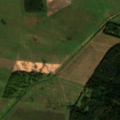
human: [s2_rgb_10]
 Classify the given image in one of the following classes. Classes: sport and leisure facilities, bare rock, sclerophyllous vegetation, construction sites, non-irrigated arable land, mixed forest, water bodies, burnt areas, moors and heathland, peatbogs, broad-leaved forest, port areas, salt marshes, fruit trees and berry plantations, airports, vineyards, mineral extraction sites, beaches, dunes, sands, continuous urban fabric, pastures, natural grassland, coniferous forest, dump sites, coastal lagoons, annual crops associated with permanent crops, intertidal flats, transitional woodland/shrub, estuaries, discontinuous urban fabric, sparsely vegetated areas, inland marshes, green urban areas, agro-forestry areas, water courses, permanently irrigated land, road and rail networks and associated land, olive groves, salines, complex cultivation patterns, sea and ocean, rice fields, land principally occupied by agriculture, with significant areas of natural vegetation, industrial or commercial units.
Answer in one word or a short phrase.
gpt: non-irrigated arable land, broad-leaved forest, mixed forest